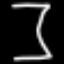
Label: hourglass